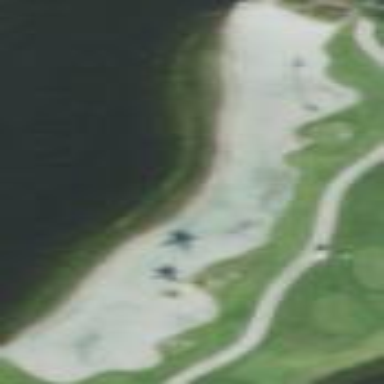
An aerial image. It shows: Golf bunker filled with natural sand.